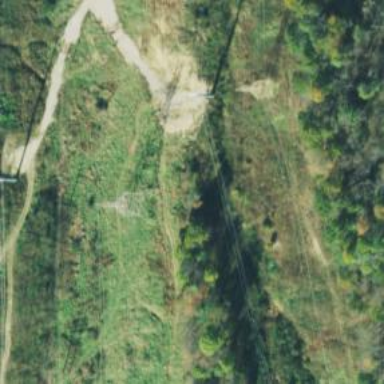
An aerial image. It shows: Lattice structure tower used for power transmission.